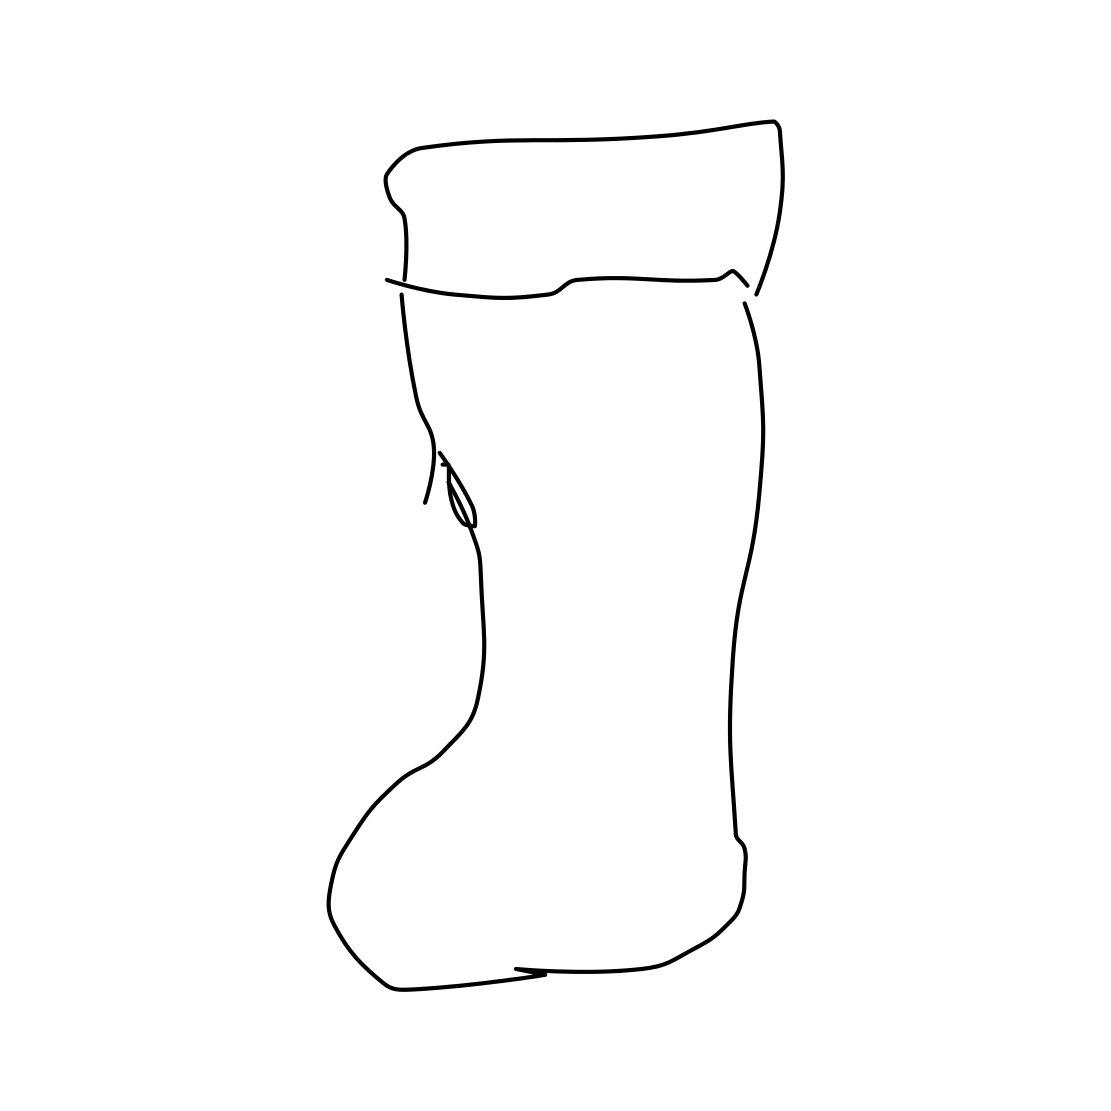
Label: socks